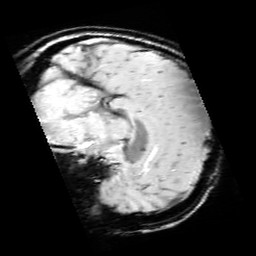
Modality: SWI
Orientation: sagittal
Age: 10
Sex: female
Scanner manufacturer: siemens
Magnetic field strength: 3 T
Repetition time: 0.027 s
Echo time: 0.02 s